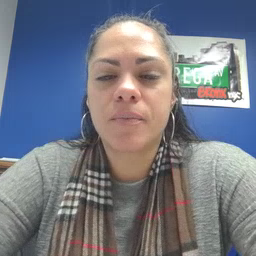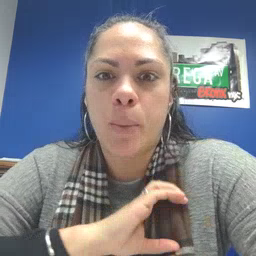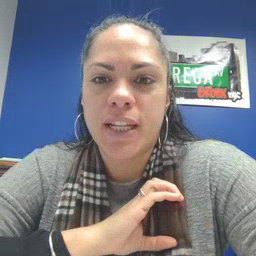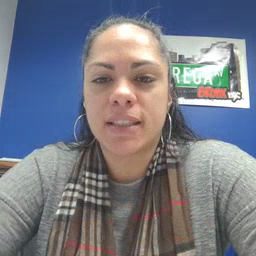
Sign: police